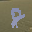
Label: 8